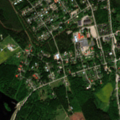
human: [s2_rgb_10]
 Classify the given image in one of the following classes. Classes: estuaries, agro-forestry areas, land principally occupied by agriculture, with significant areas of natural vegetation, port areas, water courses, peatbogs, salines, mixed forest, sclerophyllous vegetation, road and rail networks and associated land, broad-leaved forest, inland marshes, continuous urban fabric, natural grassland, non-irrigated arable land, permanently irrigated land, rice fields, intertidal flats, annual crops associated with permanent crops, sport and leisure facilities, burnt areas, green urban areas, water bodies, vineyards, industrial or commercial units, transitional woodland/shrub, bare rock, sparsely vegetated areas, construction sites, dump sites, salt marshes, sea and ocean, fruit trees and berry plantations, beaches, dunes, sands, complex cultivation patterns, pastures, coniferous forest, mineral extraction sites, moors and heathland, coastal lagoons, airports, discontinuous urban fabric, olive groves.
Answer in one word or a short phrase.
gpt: discontinuous urban fabric, coniferous forest, mixed forest, water courses